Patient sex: M
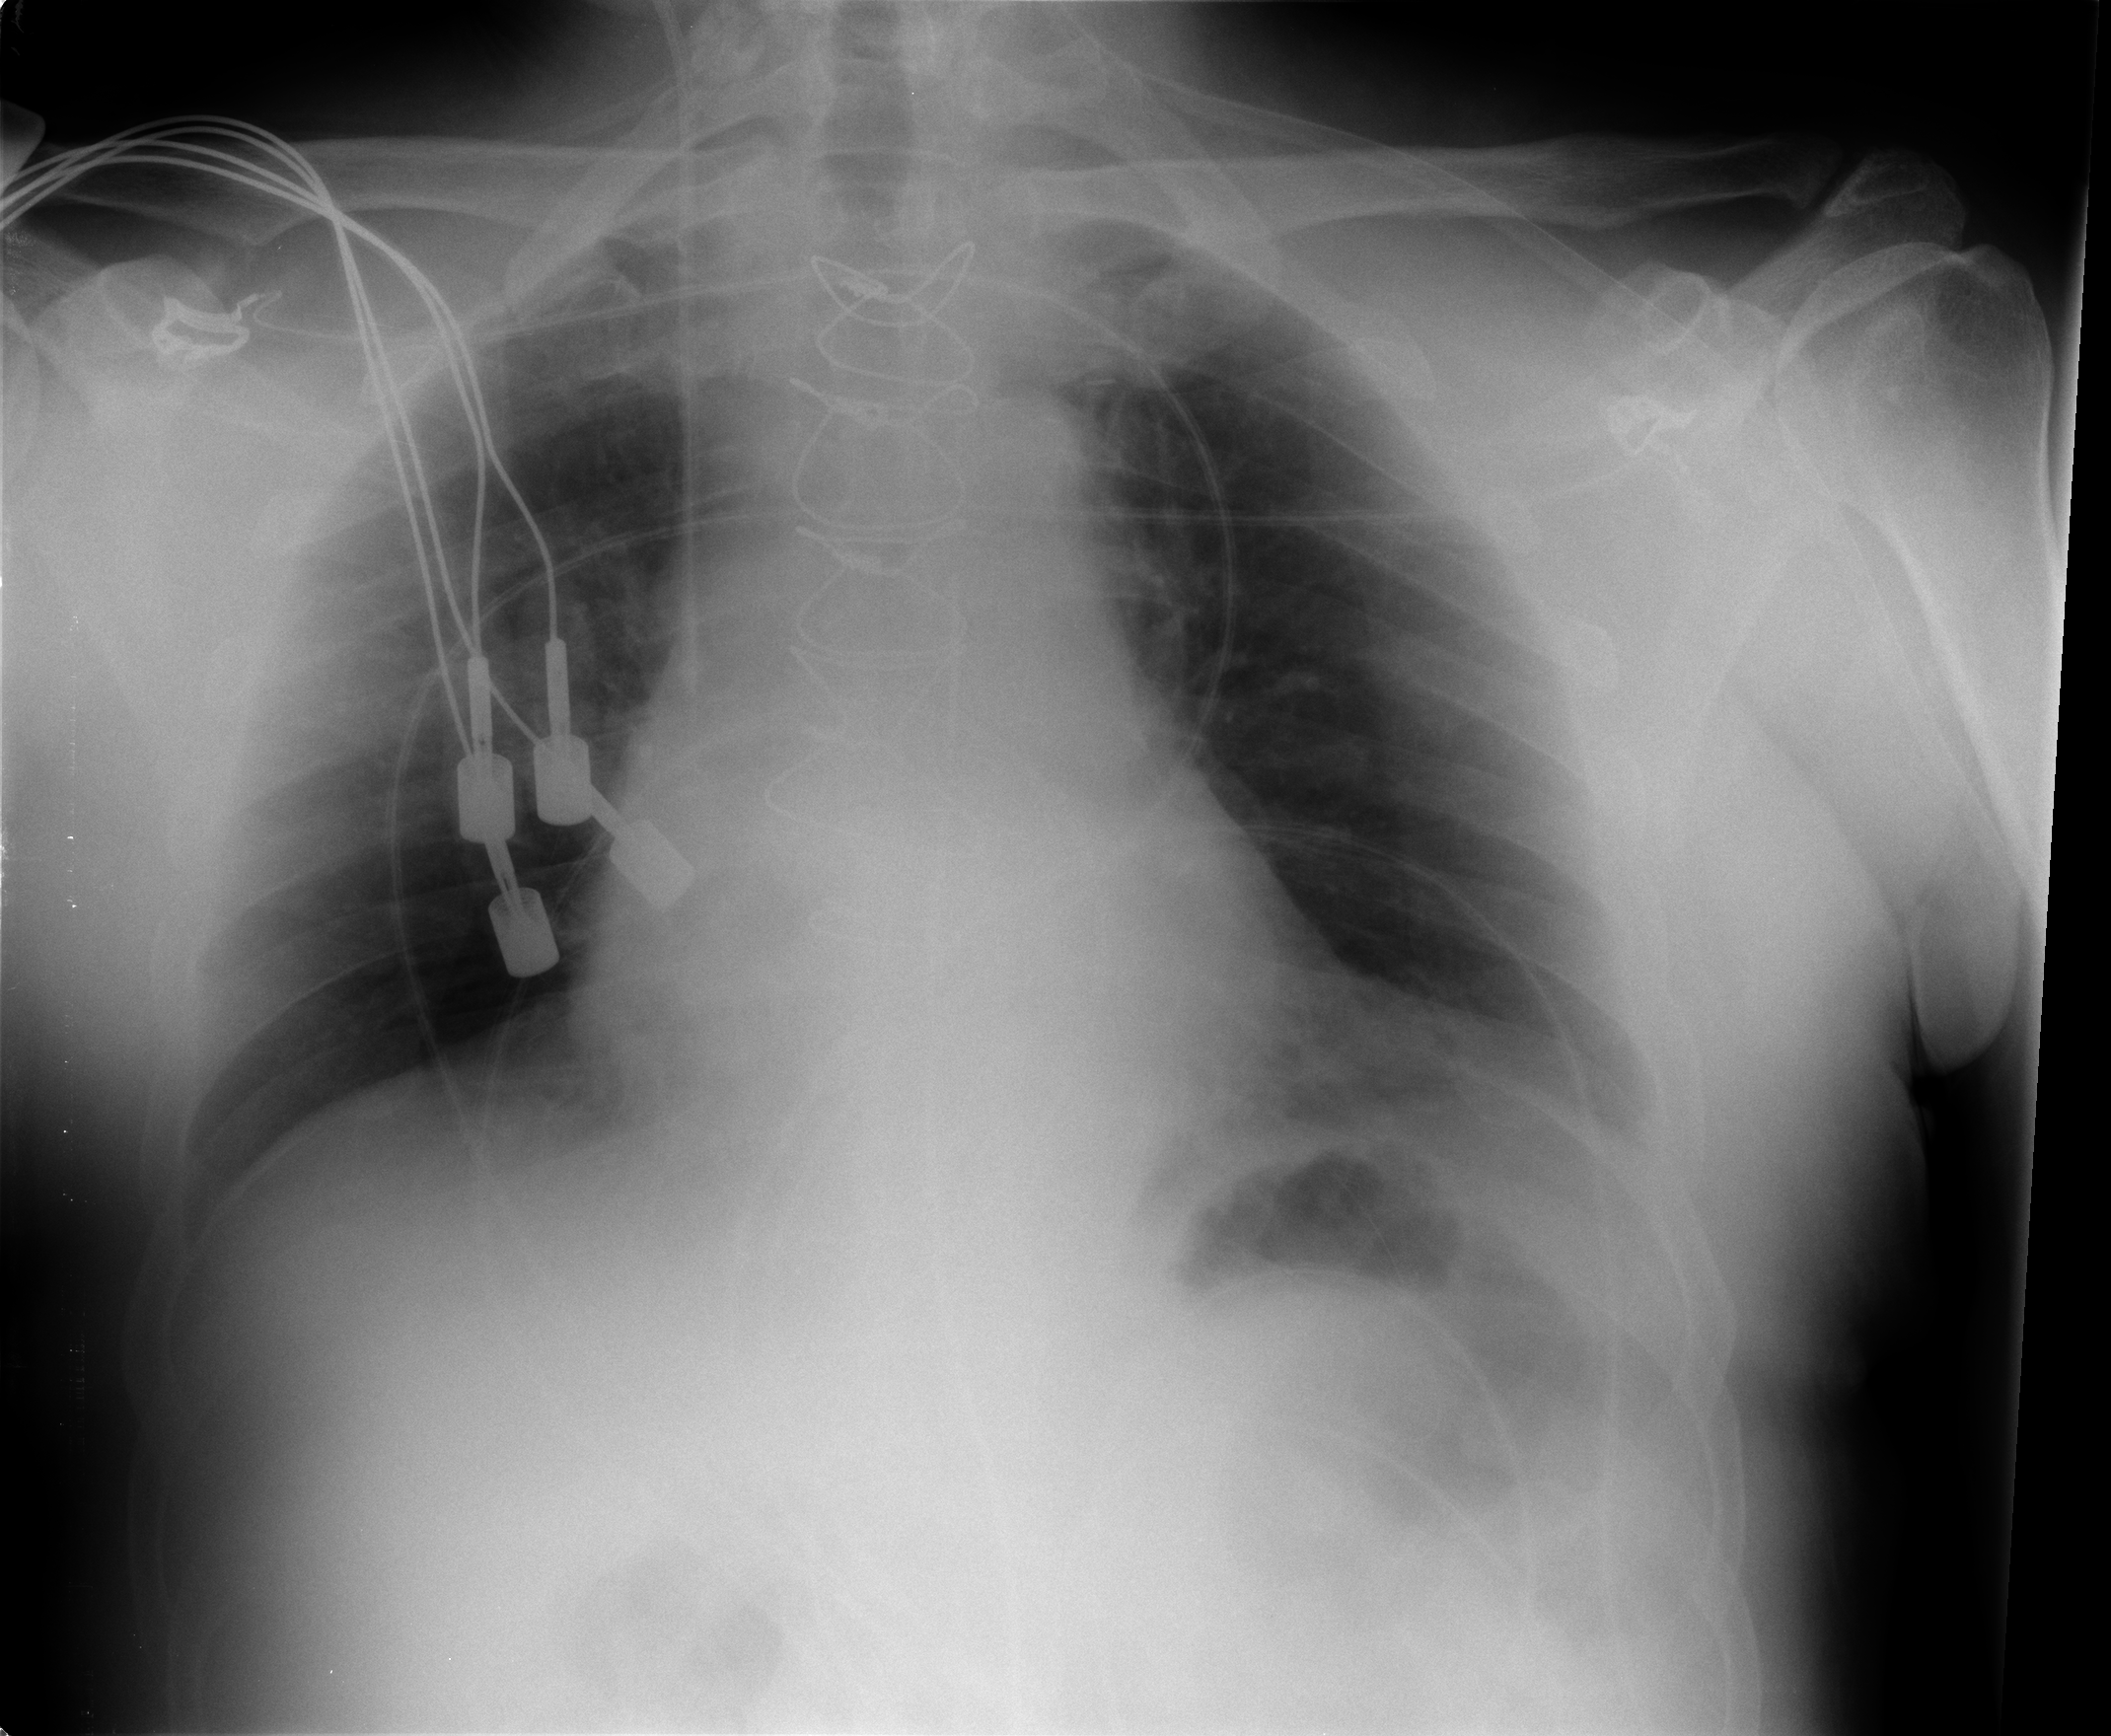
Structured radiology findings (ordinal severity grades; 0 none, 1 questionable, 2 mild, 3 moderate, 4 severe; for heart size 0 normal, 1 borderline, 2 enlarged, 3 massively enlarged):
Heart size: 0
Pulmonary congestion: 0
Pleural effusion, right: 0
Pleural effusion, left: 1
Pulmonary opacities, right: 0
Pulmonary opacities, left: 0
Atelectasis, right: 0
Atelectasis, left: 2